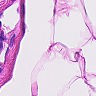
Metastatic tissue present: no